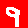
Digit: 9